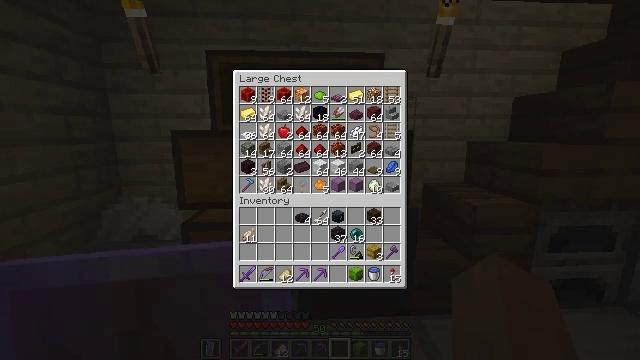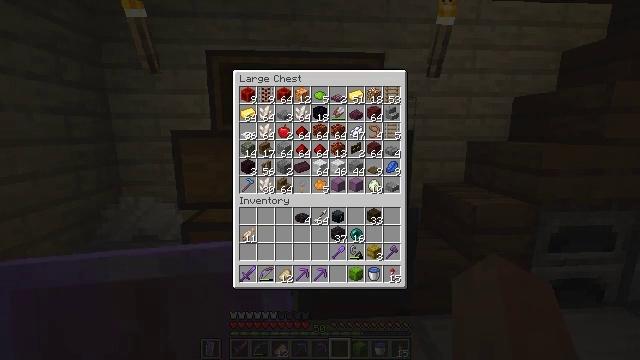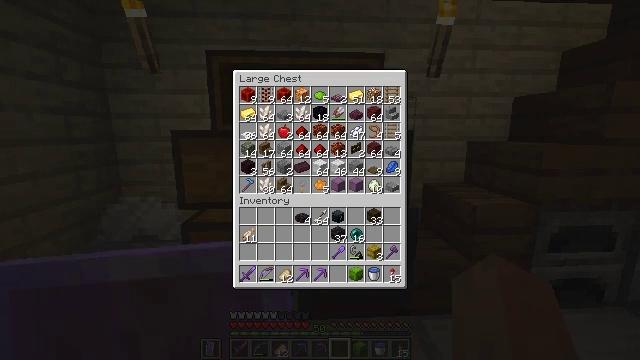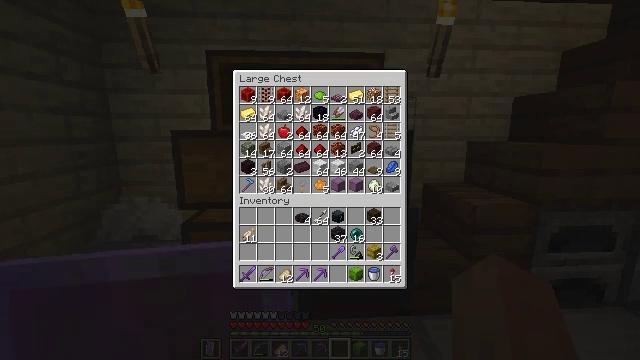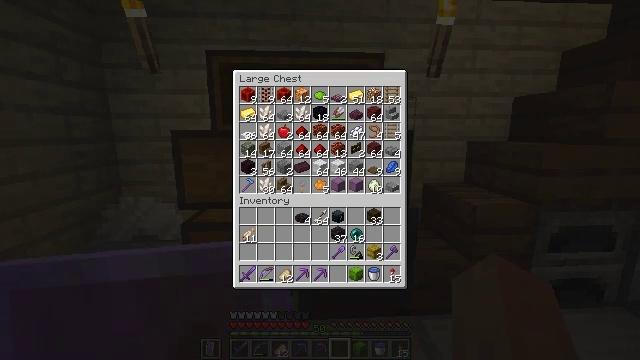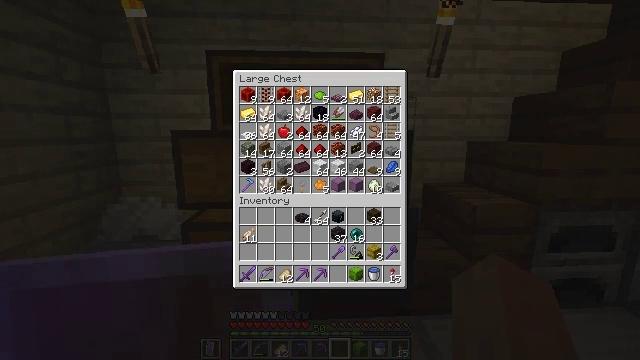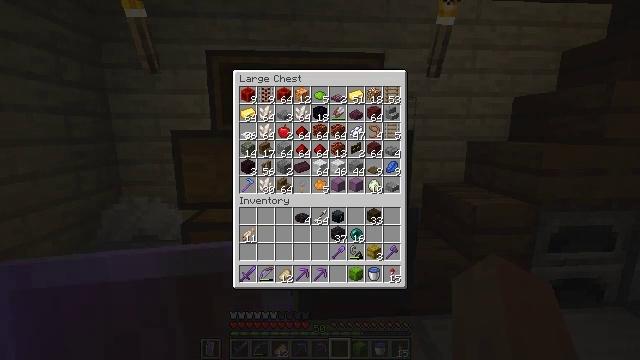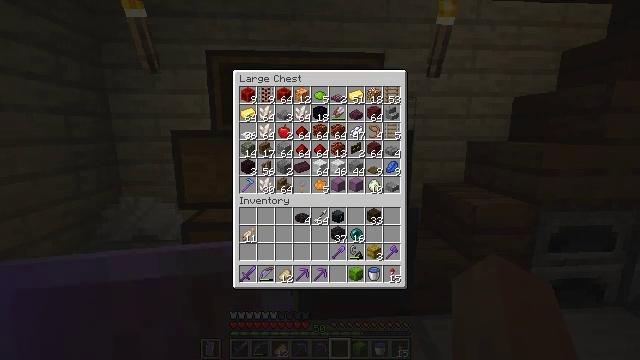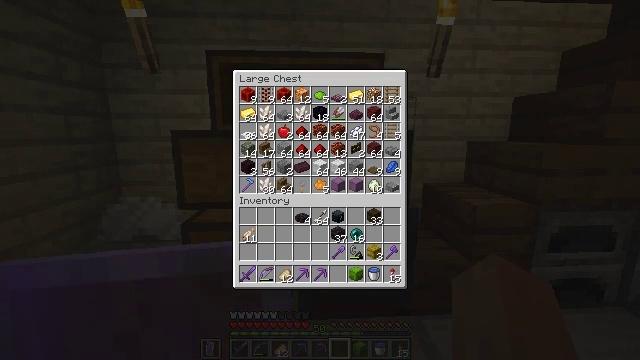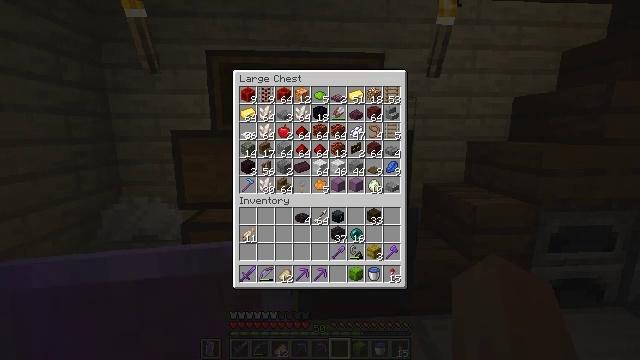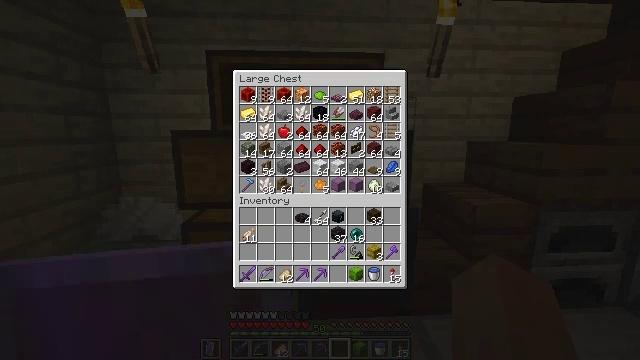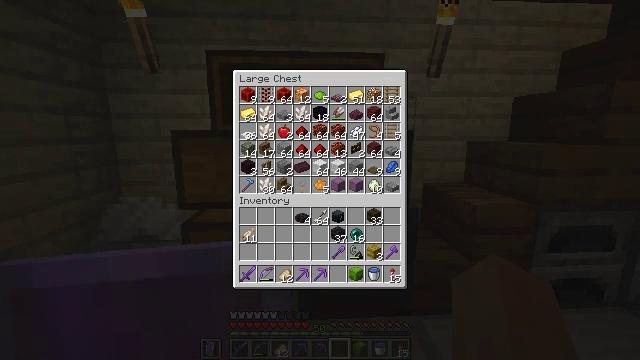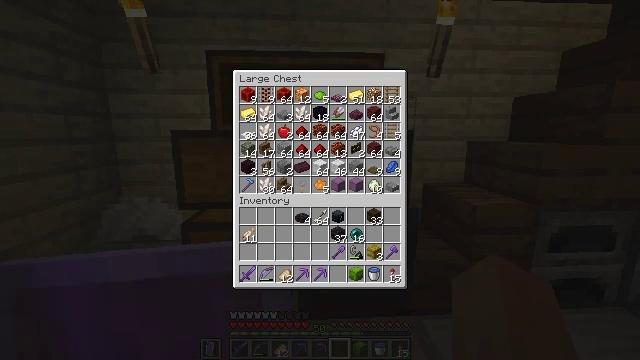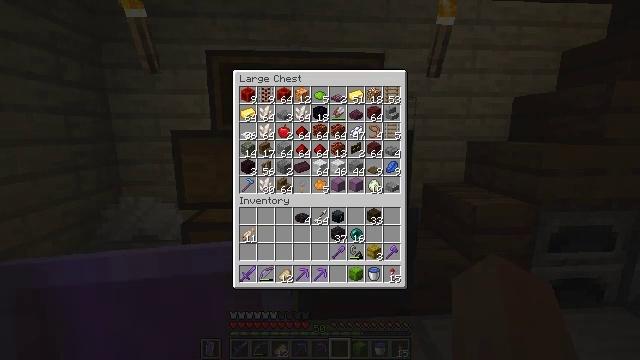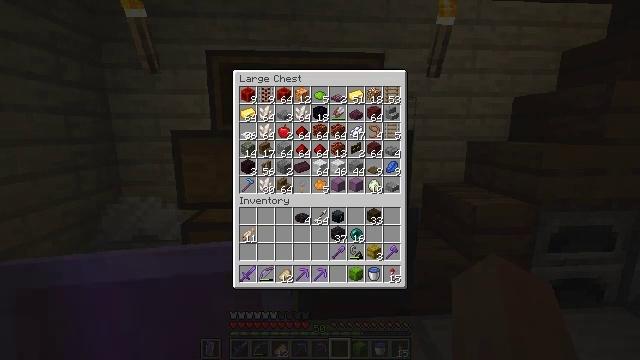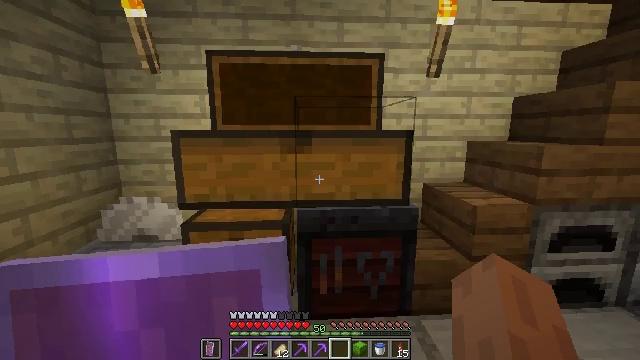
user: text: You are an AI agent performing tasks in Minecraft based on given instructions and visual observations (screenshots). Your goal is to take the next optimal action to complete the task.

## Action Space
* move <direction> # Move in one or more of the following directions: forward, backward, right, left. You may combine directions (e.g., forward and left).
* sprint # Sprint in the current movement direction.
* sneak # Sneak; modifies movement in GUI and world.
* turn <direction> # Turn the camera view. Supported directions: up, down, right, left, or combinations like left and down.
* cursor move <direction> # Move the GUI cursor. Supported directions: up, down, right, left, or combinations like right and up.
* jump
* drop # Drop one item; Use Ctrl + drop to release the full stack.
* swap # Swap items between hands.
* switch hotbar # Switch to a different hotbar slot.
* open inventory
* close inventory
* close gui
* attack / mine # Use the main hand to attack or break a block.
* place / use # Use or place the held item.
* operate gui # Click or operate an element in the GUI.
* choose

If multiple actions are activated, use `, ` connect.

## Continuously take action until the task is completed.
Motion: motion action
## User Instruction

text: Mine the shulker box.
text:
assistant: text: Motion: no_op
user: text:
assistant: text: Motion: no_op
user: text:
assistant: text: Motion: no_op
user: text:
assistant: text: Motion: no_op
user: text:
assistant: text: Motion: no_op
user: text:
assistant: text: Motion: no_op
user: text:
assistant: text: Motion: no_op
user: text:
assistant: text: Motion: no_op
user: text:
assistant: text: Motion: no_op
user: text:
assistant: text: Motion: no_op
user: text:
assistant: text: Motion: no_op
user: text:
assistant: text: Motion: no_op
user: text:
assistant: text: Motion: no_op
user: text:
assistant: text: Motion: no_op
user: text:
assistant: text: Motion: no_op
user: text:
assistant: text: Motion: no_op
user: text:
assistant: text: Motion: turn left and down
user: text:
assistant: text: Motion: turn left and down
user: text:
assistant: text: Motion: turn left and down
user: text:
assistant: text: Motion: no_op
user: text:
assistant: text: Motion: turn left and down
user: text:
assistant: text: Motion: turn left and down
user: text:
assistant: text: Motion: turn down
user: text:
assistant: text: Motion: no_op
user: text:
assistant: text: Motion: use / place
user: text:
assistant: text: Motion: use / place
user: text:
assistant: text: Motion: use / place
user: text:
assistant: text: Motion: no_op
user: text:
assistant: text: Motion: no_op
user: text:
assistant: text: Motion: no_op